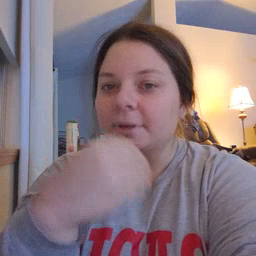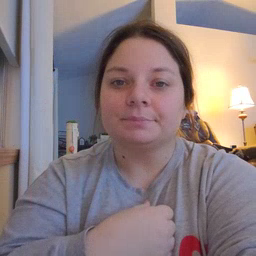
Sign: nap